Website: crate-barrel
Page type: customer-info-address
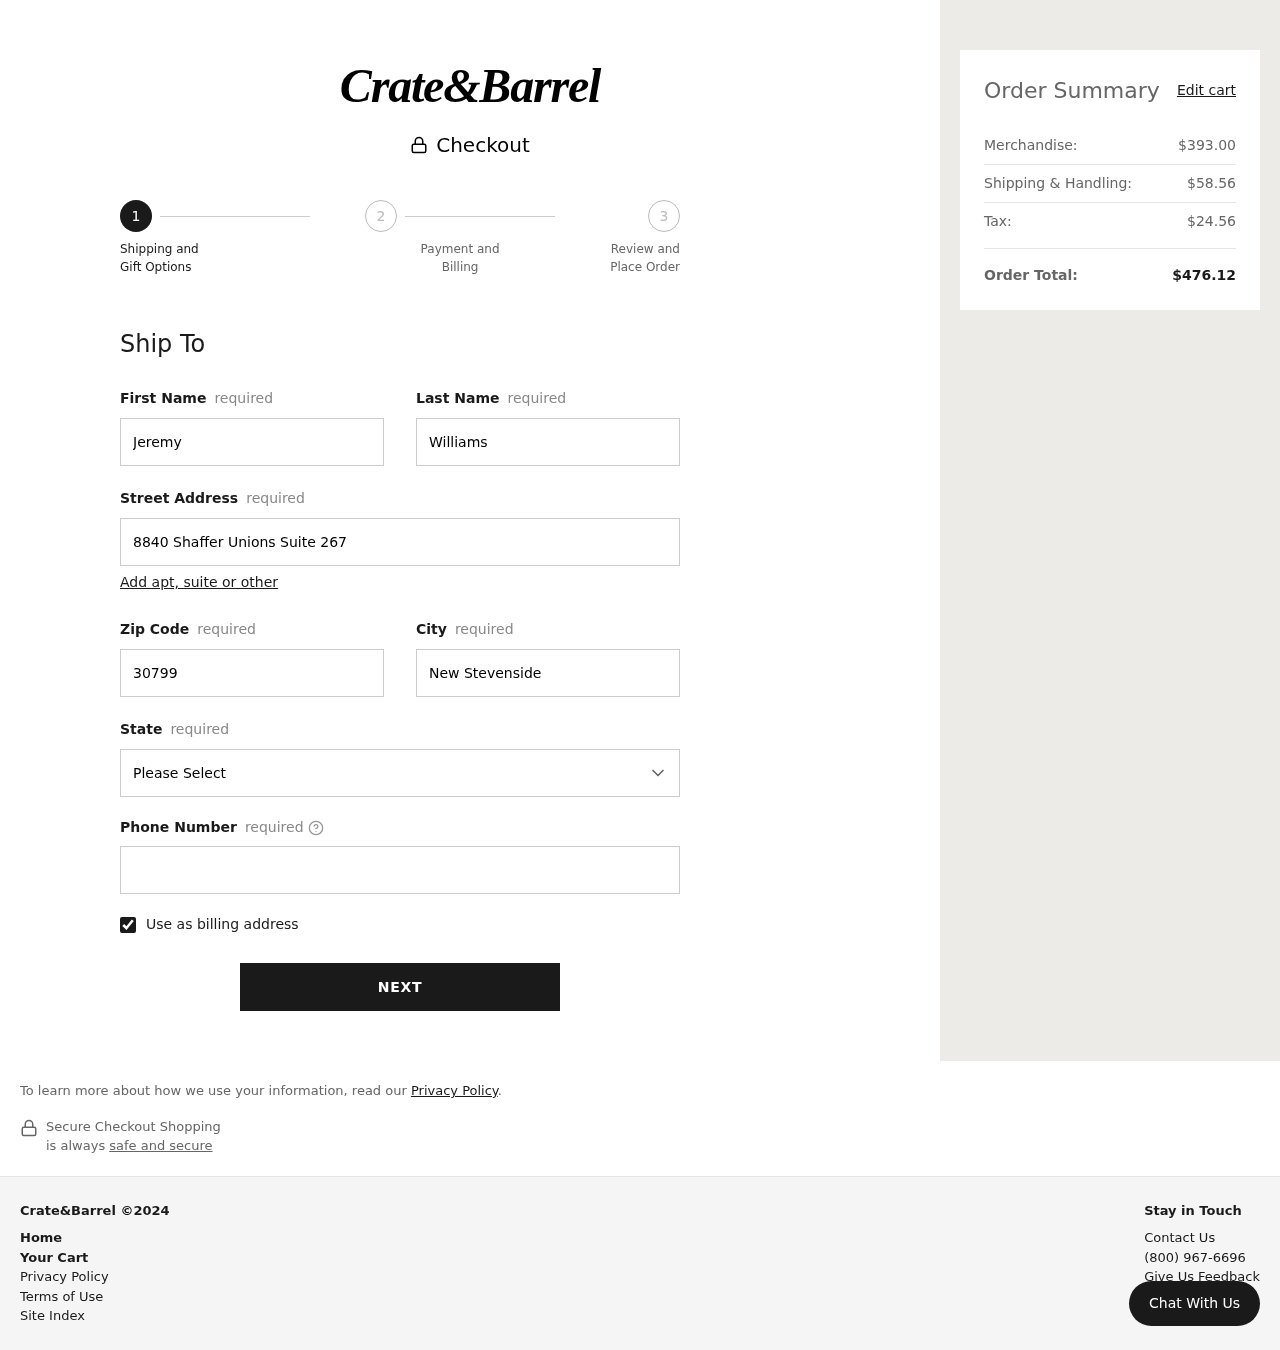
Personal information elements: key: PII_CITY
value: New Stevenside
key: PII_FIRSTNAME
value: Jeremy
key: PII_LASTNAME
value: Williams
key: PII_PHONE
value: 2954869737
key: PII_POSTCODE
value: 30799
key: PII_STATE
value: New York
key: PII_STREET
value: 8840 Shaffer Unions Suite 267
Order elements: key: ORDER_SUBTOTAL
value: $393.00
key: ORDER_SHIPPING_COST
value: $58.56
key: ORDER_TAX
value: $24.56
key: ORDER_TOTAL
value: $476.12